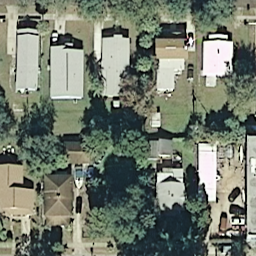
Label: residential